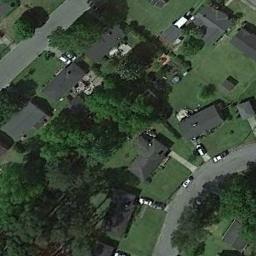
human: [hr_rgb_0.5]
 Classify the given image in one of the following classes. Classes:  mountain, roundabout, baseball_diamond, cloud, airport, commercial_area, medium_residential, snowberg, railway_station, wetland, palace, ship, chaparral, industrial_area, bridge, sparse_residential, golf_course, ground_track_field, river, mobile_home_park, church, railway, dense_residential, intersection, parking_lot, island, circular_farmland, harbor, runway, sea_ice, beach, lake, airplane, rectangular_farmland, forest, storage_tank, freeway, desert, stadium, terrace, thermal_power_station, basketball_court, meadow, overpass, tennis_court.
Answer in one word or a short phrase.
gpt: medium_residential